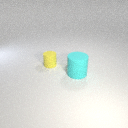
small yellow rubber cylinder behind large cyan rubber cylinder